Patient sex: M
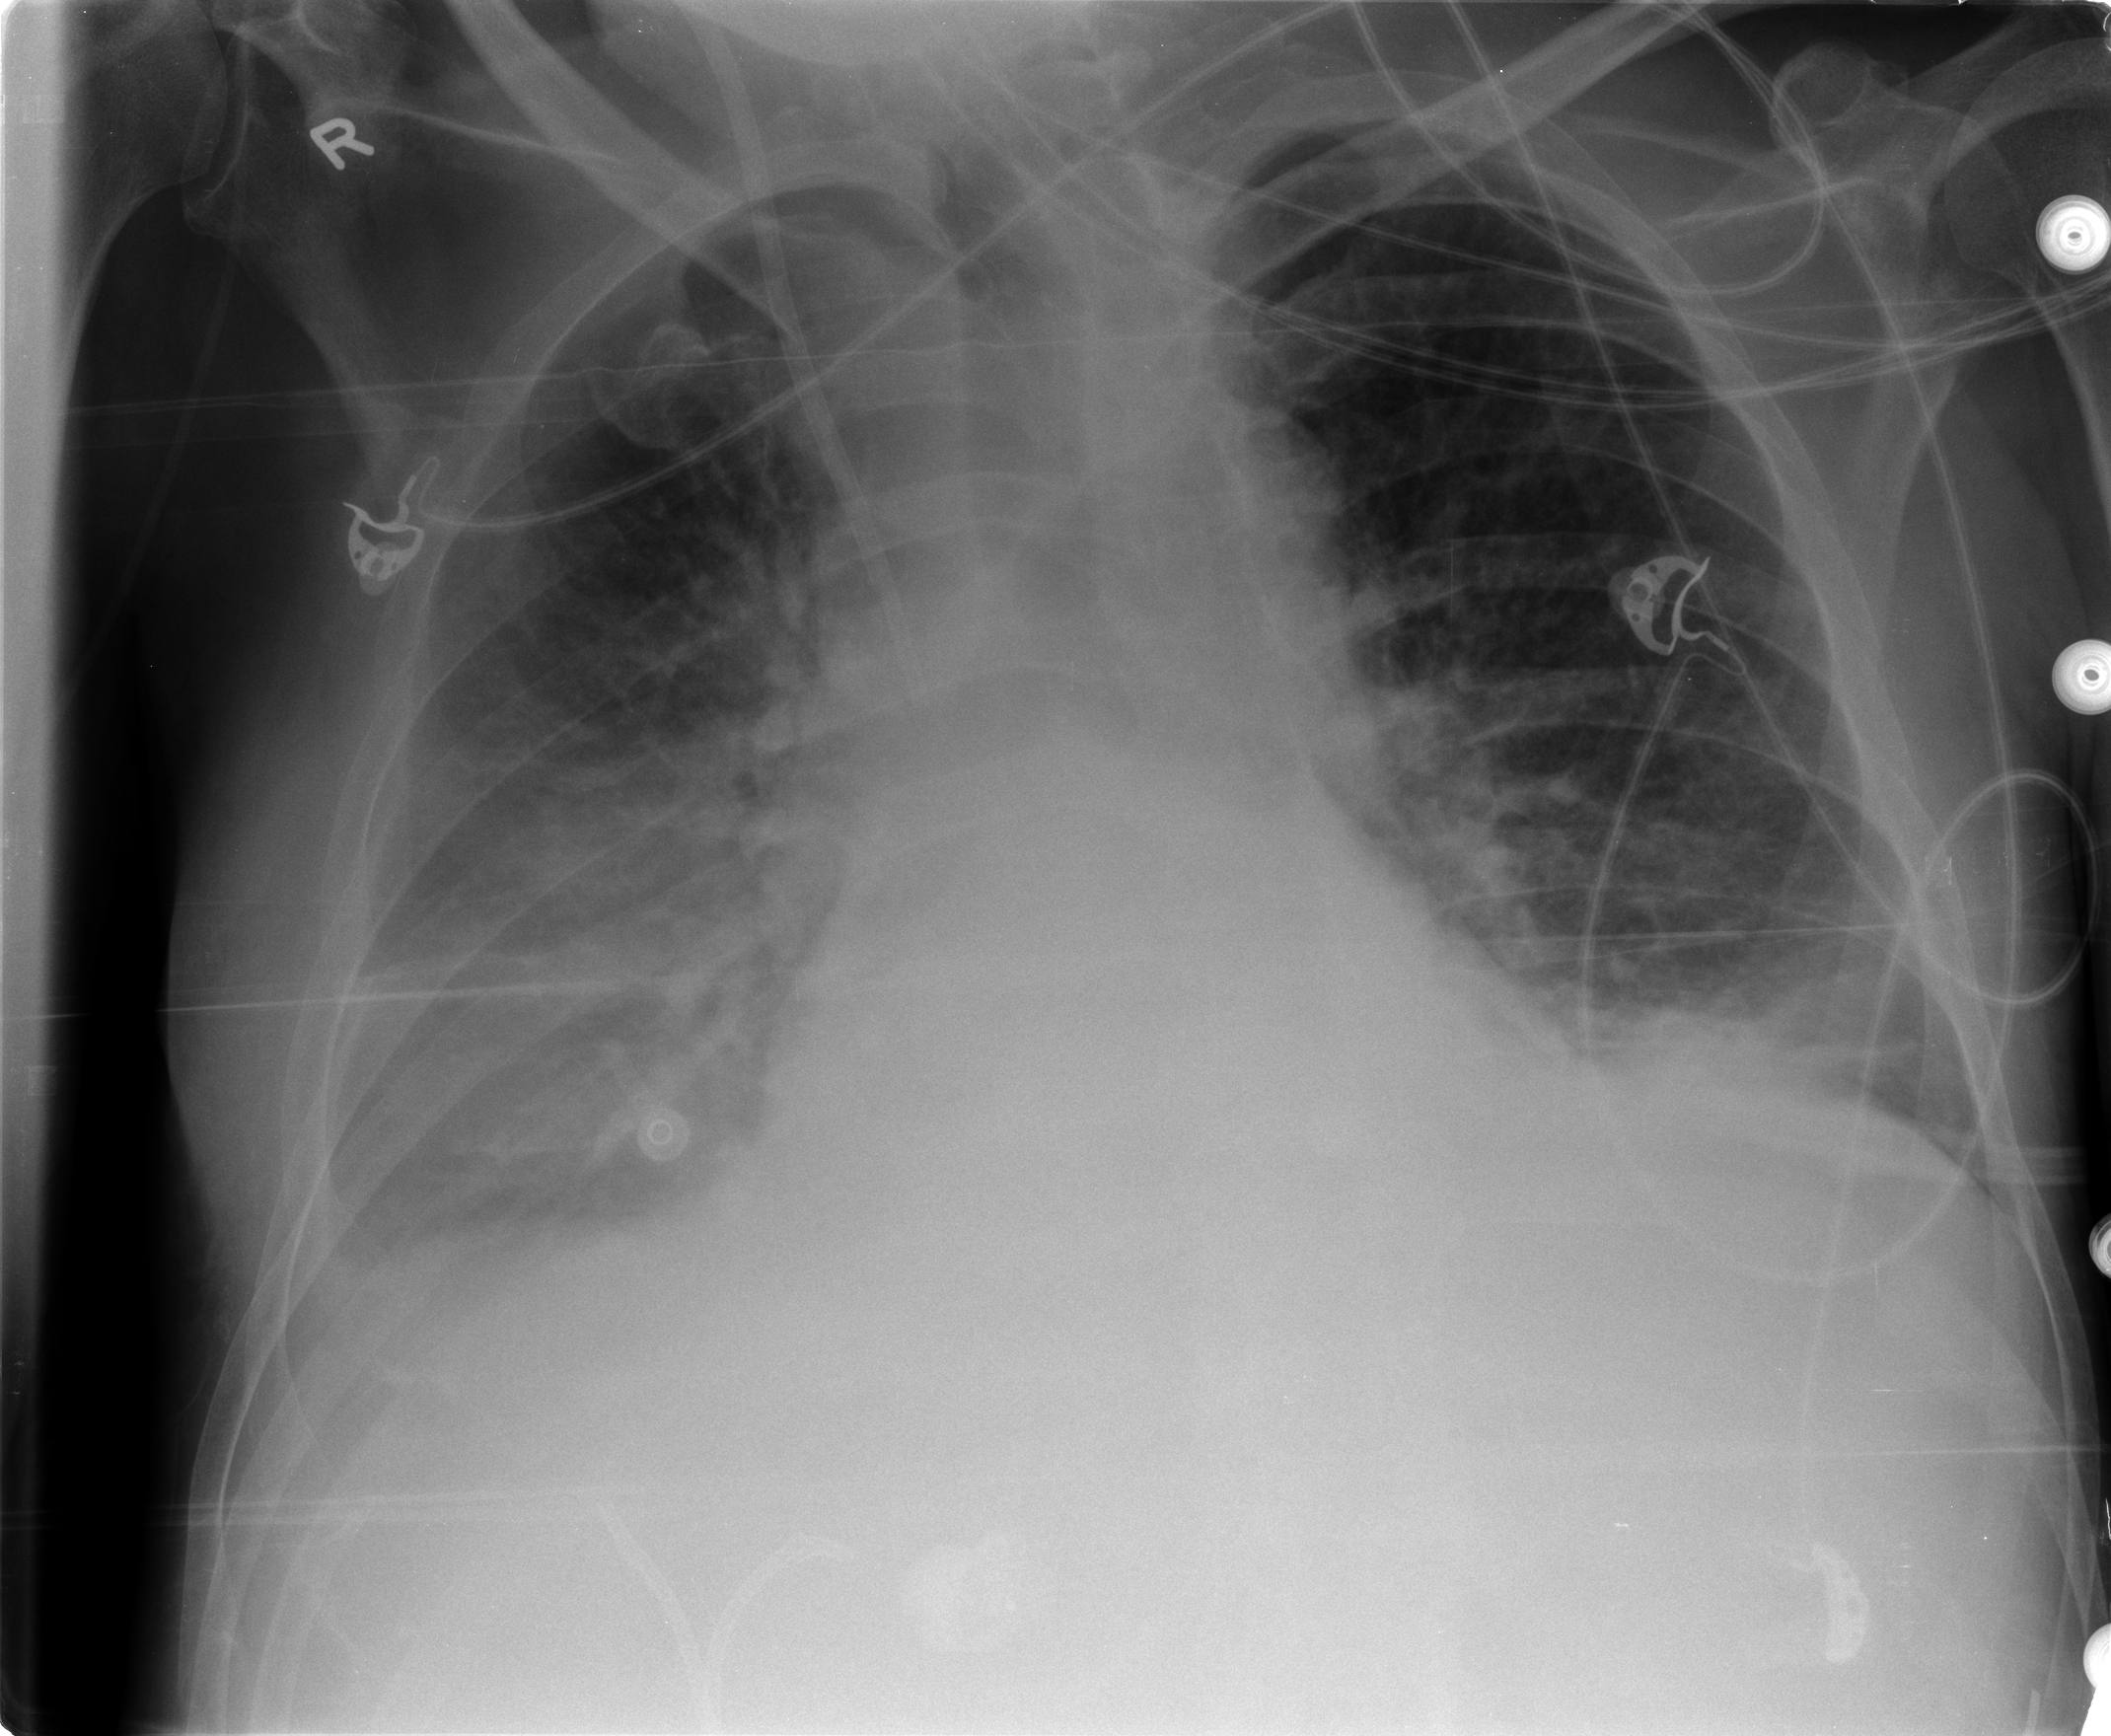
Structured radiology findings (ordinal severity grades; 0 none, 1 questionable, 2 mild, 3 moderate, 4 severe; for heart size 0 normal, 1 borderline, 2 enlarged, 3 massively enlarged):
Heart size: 0
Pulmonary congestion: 2
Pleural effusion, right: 2
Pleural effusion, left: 1
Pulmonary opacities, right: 1
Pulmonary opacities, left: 0
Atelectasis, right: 2
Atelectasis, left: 2